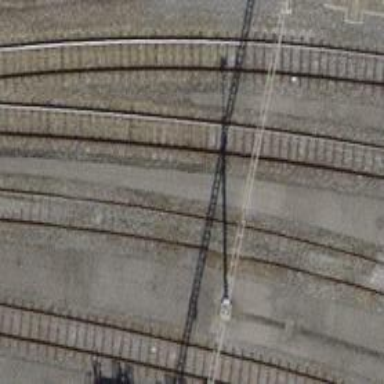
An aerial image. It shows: Rail yard with electrified contact lines for the trains.